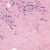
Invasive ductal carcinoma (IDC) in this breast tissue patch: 0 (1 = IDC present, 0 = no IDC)